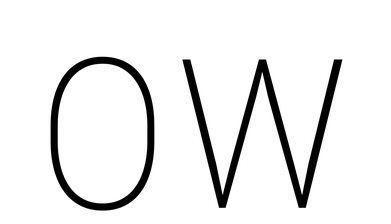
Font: Roboto_Condensed_Thin